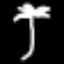
Label: palm tree